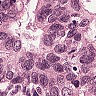
Metastatic tissue present: yes